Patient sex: M
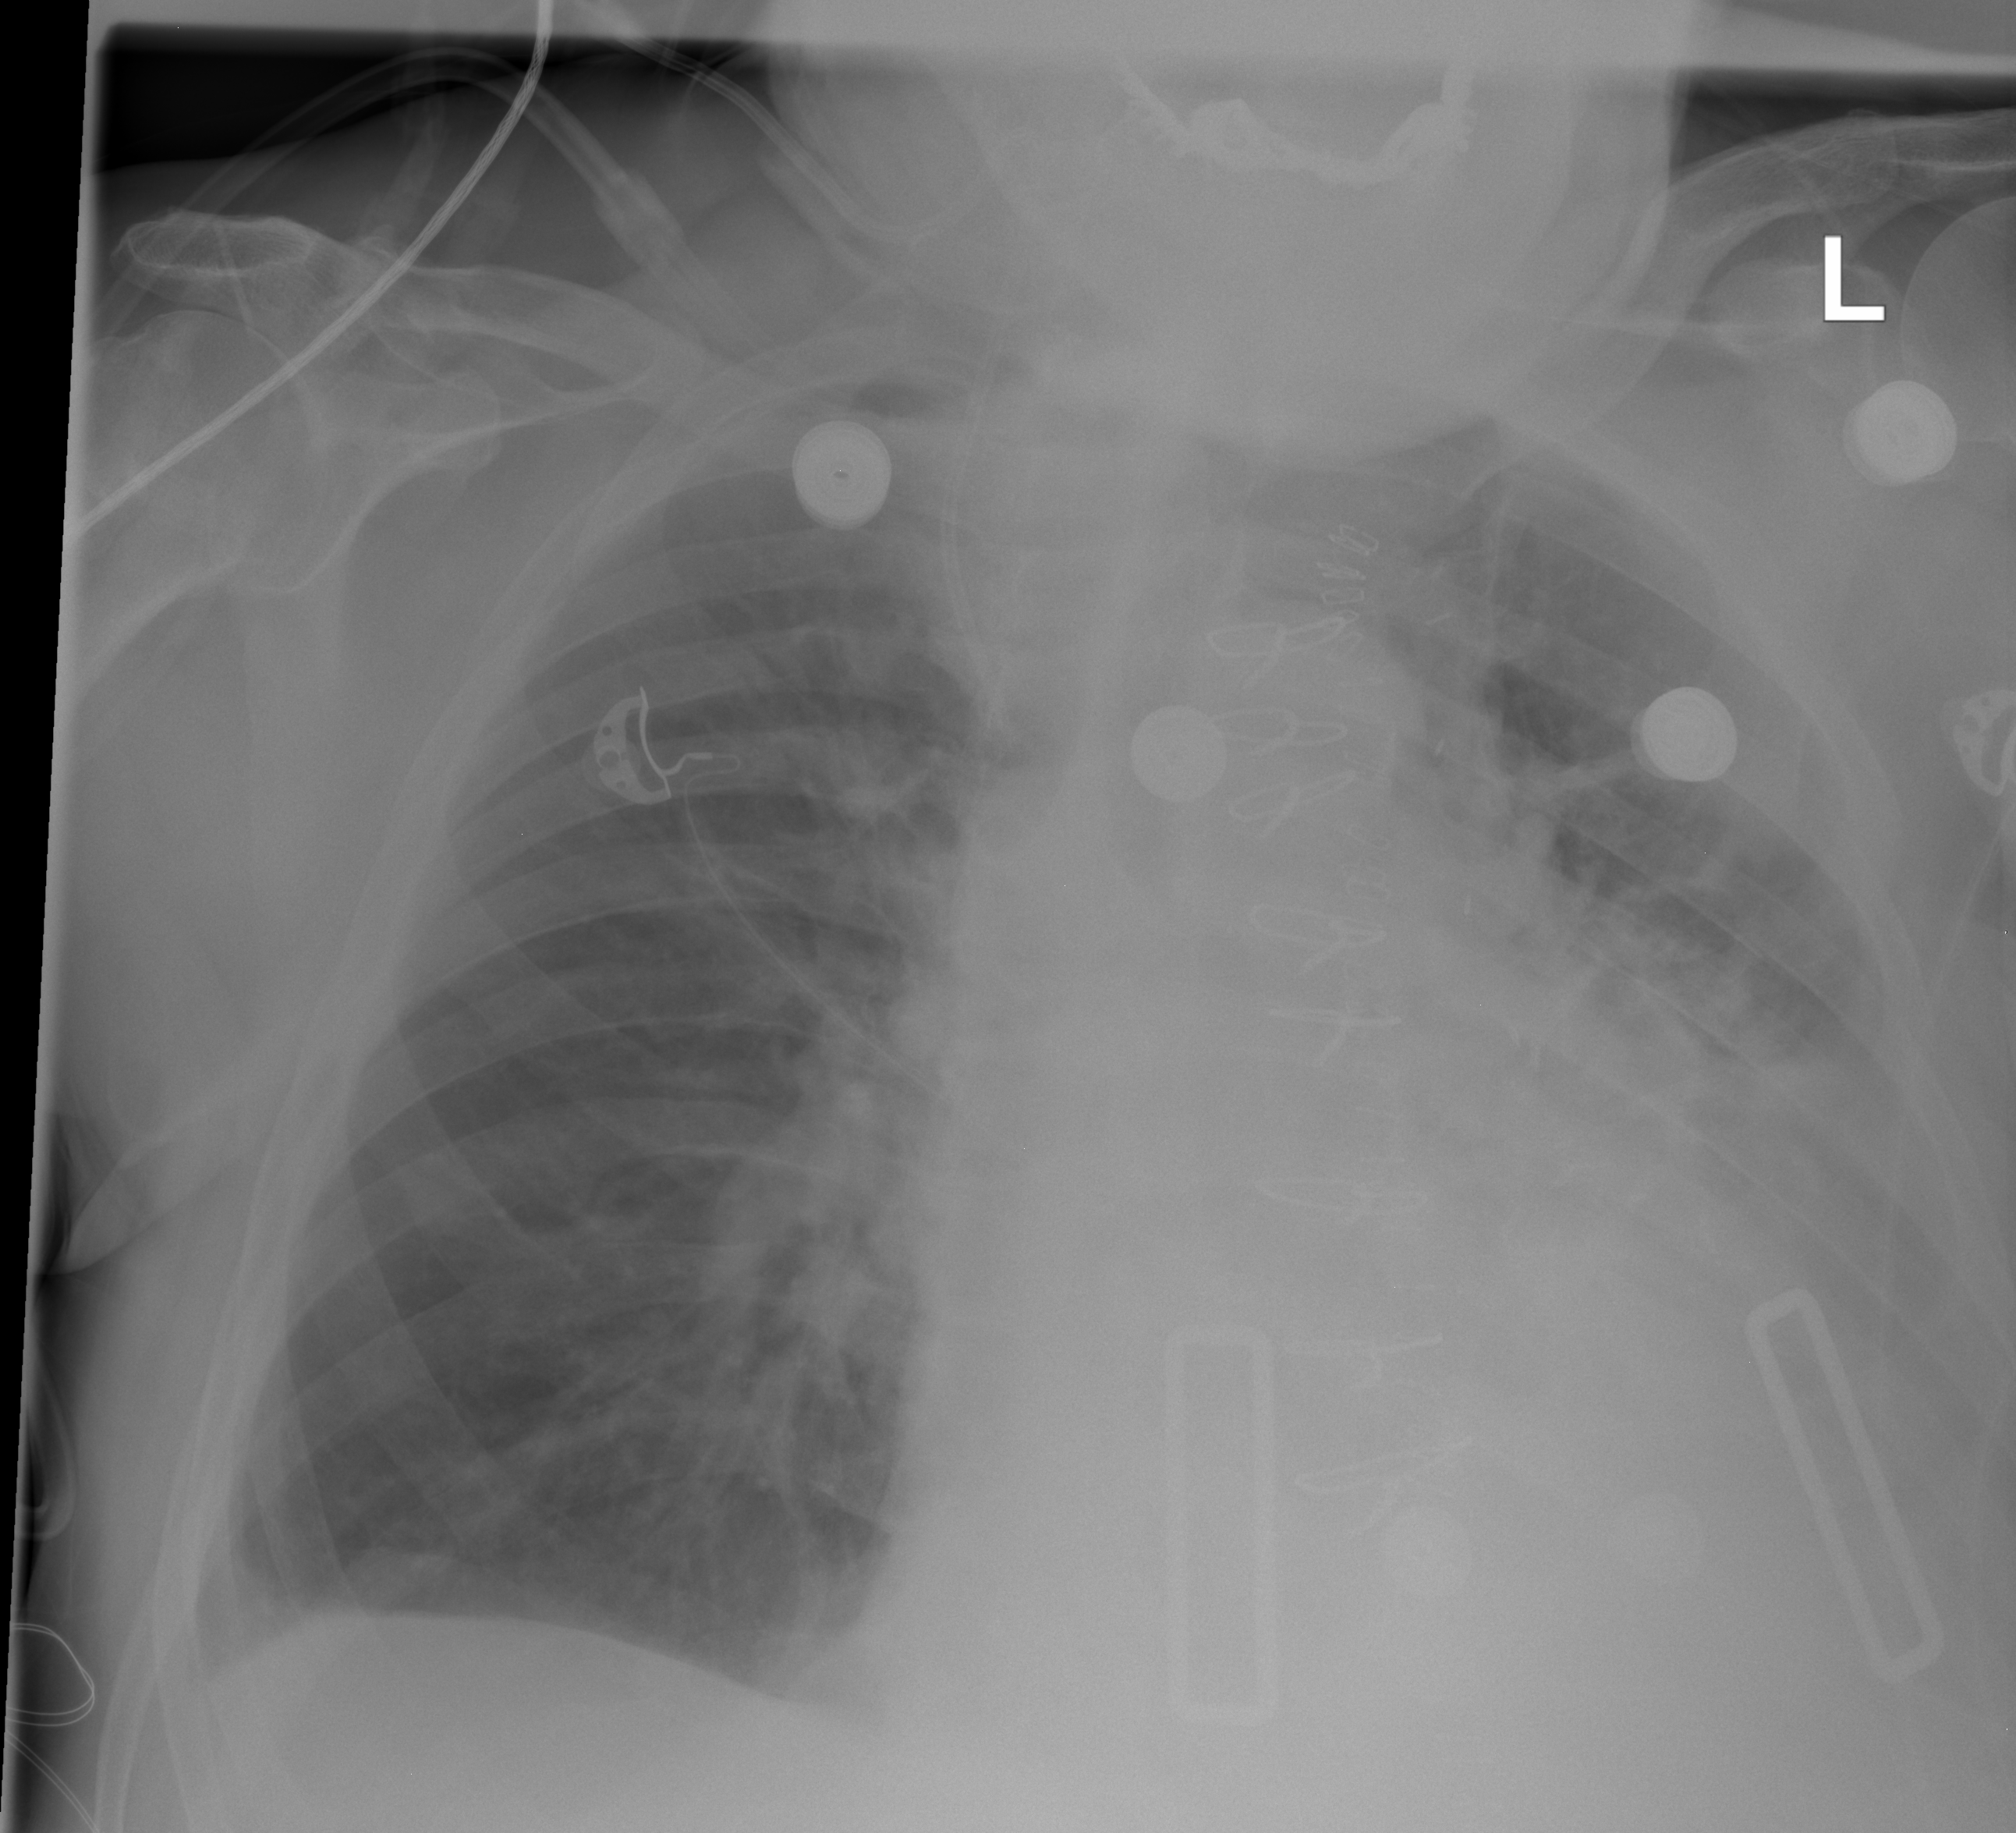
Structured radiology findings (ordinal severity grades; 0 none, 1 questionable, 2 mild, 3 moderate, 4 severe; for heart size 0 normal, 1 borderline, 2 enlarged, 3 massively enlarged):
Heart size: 2
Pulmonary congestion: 0
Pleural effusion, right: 1
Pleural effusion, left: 2
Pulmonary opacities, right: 0
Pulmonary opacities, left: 0
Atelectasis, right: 1
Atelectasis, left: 3